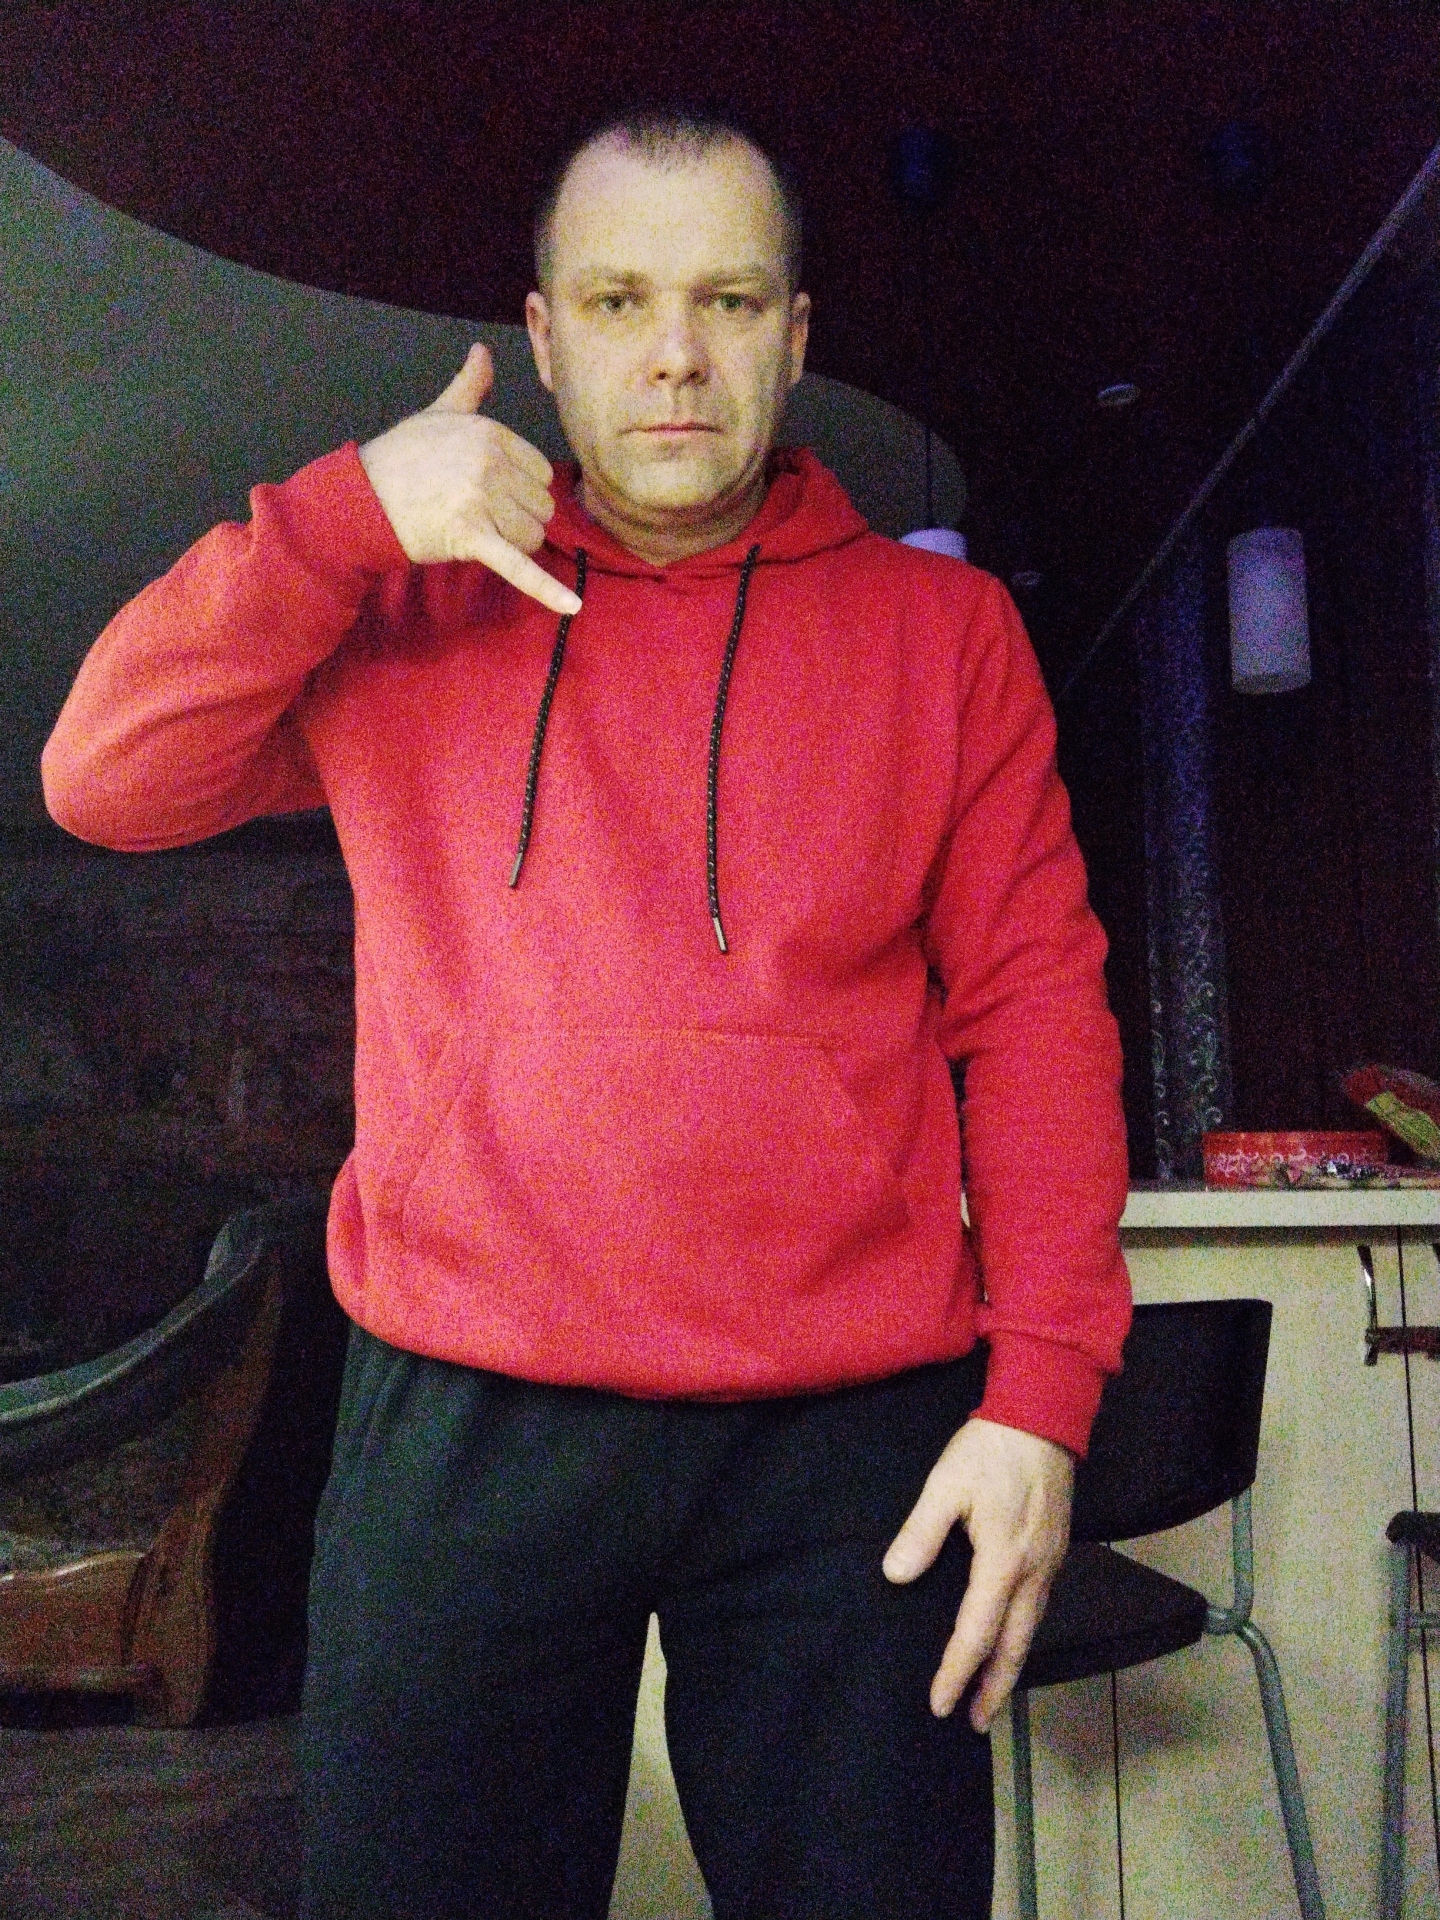
Label: noise